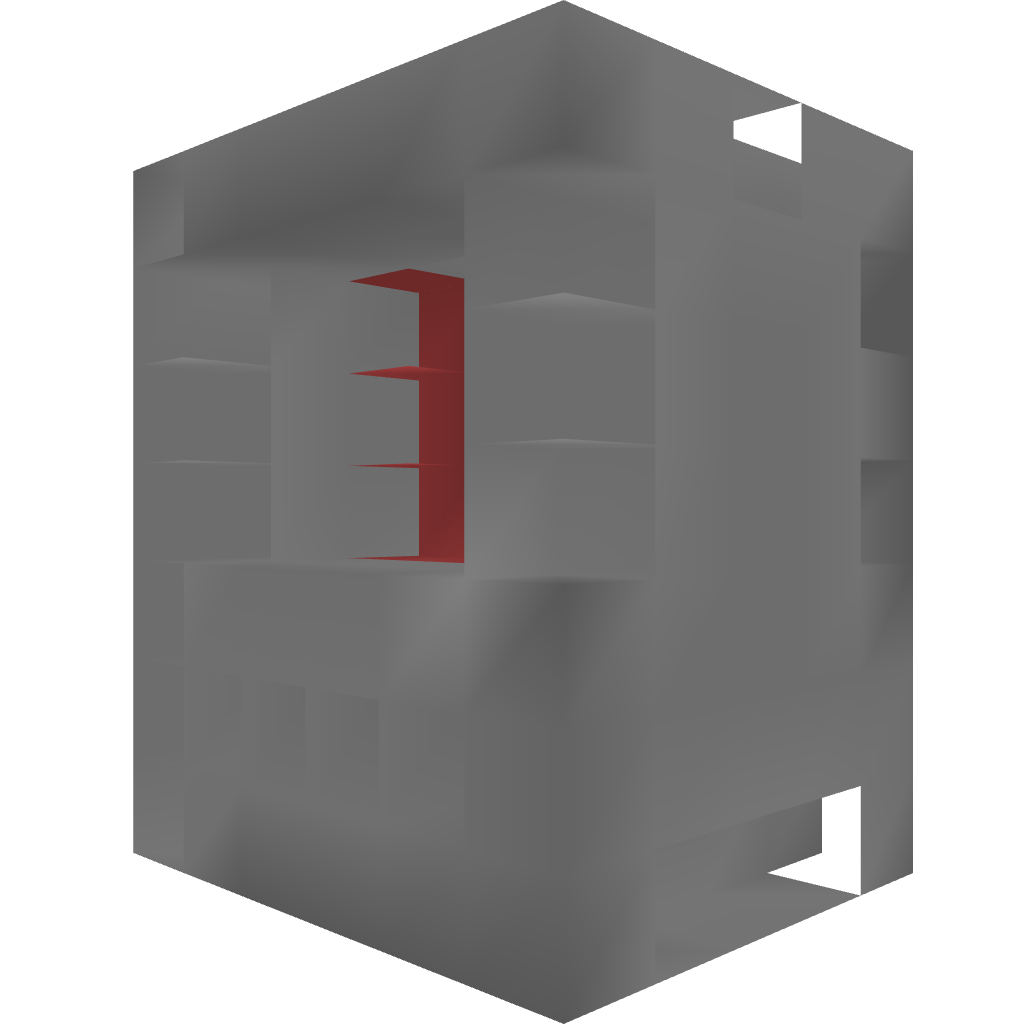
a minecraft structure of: Lavawalk 1 bad low quality